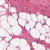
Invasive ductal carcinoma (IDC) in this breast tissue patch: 0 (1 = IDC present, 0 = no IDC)